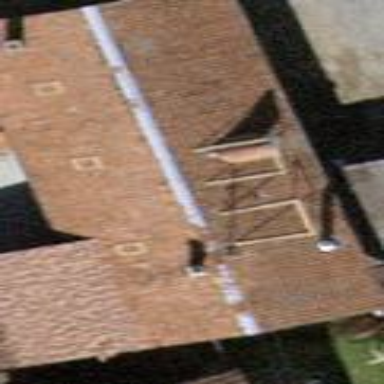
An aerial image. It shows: Restaurant in building.